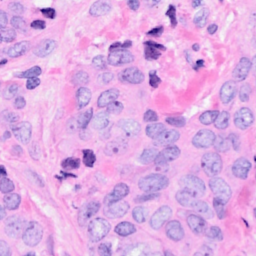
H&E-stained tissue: Breast